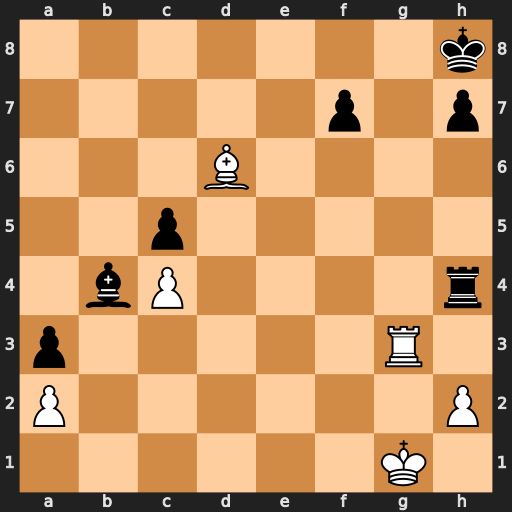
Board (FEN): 7k/5p1p/3B4/2p5/1bP4r/p5R1/P6P/6K1
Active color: w
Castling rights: -
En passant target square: -
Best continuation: Be5+ f6 Bxf6#